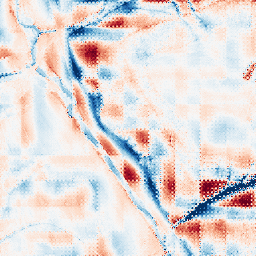
Category: wavelet
Decomposition family: wavelet_reverse_biorthogonal
Decomposition parameters: wavelet: rbio1.3
level: 5
Upsampling method: regularized
Upsampling parameters: scale: 2
lambda_reg: 0.1
Upsampling scale: 2